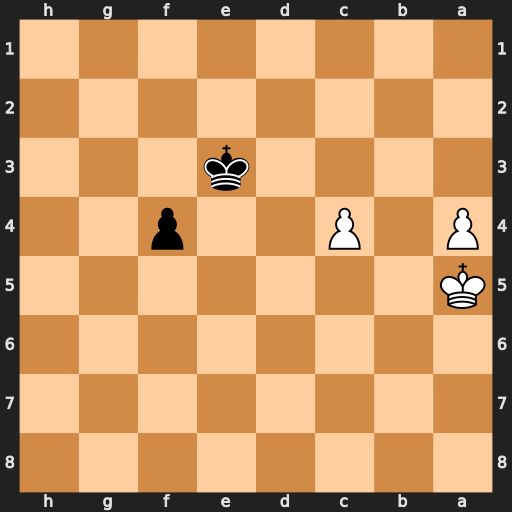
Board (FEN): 8/8/8/K7/P1P2p2/4k3/8/8
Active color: b
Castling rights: -
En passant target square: -
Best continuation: f3 c5 f2 c6 f1=Q